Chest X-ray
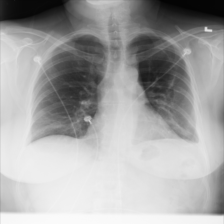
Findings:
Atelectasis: negative
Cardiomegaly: negative
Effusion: negative
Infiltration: negative
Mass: negative
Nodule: negative
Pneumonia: negative
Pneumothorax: negative
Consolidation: negative
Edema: negative
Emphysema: negative
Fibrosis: negative
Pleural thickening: negative
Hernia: negative